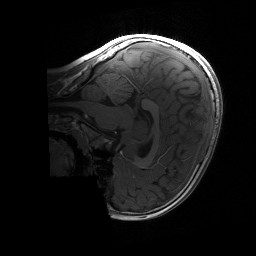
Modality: T1w
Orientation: sagittal
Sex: female
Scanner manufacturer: siemens
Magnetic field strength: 3 T
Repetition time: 1.9 s
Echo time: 0.00243 s